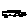
Label: car